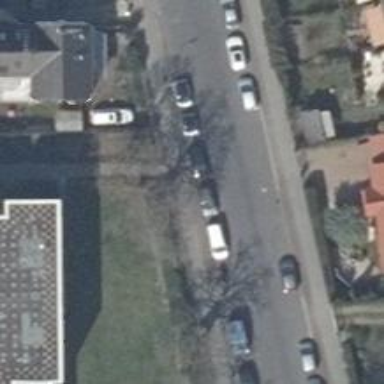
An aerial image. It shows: Residential road with asphalt surface. There are sidewalks on both sides of the road.